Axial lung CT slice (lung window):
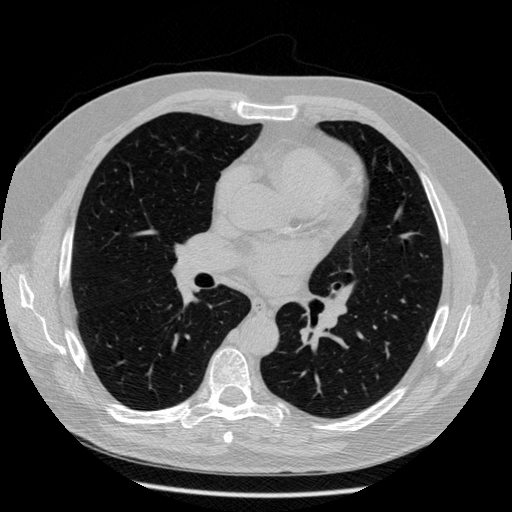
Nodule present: no